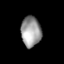
Tissue: lung
Cell type: Epithelial cells
Senescence score: 0.1586
Nuclear area (px): 589
Mean DAPI intensity: 155.334